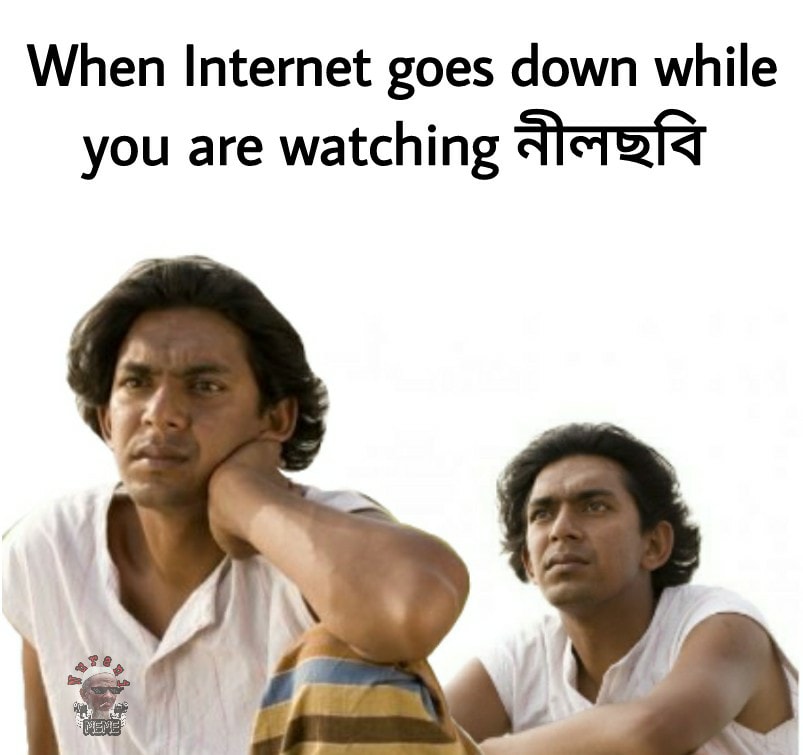
Caption: When Internet goes down while you are watching নীলছবি
Label: non-hate